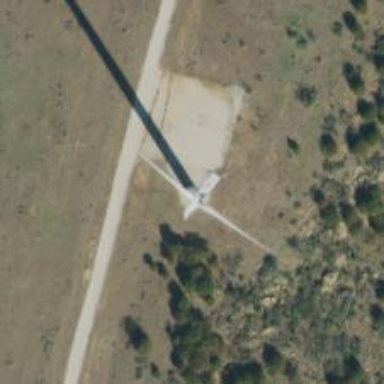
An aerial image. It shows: Wind generator using wind turbines of horizontal axis.